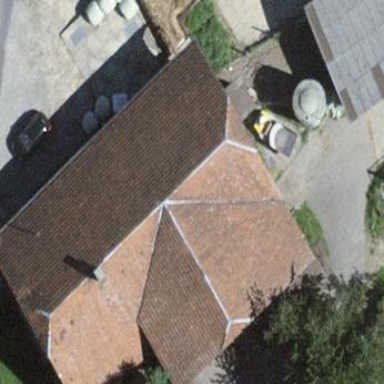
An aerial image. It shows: Farm building.